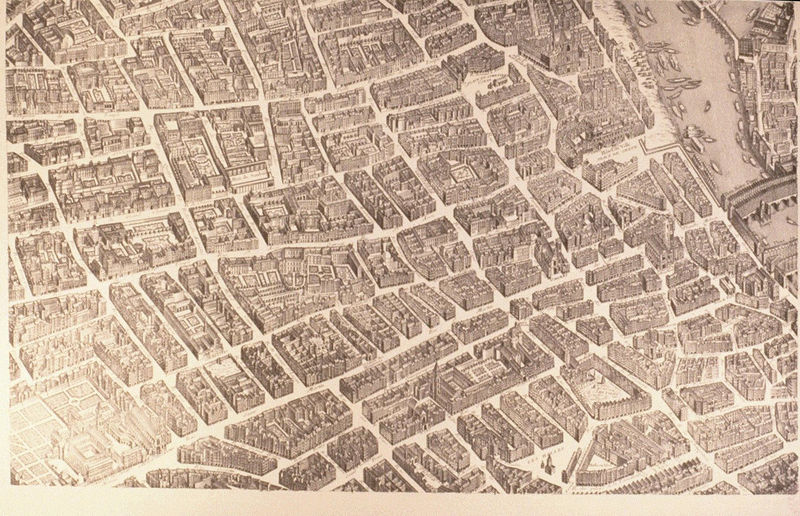
Titel: Rathaus
Standort: Paris
Institution: Plan Turgot
Schlagwörter: gemälde, wasser, fluss, stadt, ufer, ausschnitt, braun, frankreich, paris, straße, zeichnung, dach, gebäude, haus, park, beige, alt, architektur, bild, häuser, brücke, kirche, wege, boot, boote, kahn, turm, garten, küste, schiff, schiffe, modell, ansicht, ort, perspektive, dorf, dächer, grafik, graphik, hof, platz, sepia, vogelperspektive, hafen, kähne, seine, kai, strom, luft, querformat, maler, aufsicht, grossstadt, kirchen, oben, straßen, innenhof, türme, draufsicht, gassen, kreuzung, druck, entwurf, malen, ecken, karte, konstruktion, plan, gärten, städte, london, block, gebüde, bau, labyrinth, raster, bauten, höfe, brücken, wohnungen, boulevard, hafenstadt, flussufer, bebauung, plätze, stadtplan, straßennetz, wohnblock, luftbild, stadtviertel, übersicht, stadtplanung, stadtkarte, straßenzüge, viertel, merian, parks, häuserblocks, straßensystem, wohnviertel, straßenverlauf, blocks, turgot, stadtplam, architektenzeichnung, gäreten, stadtplaner, bcke, stadtansichtt